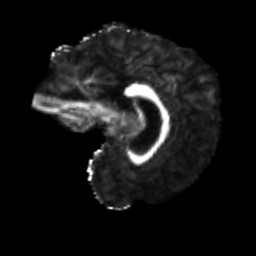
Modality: FA
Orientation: sagittal
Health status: ill
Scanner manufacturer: siemens
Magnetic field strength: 3 T
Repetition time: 6.7 s
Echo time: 0.1 s